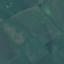
Land use / land cover class: Pasture